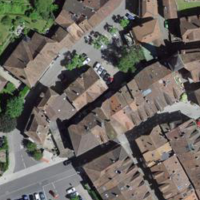
EUNIS habitat code: 54
Species observed at this site:
Distoleon tetragrammicus